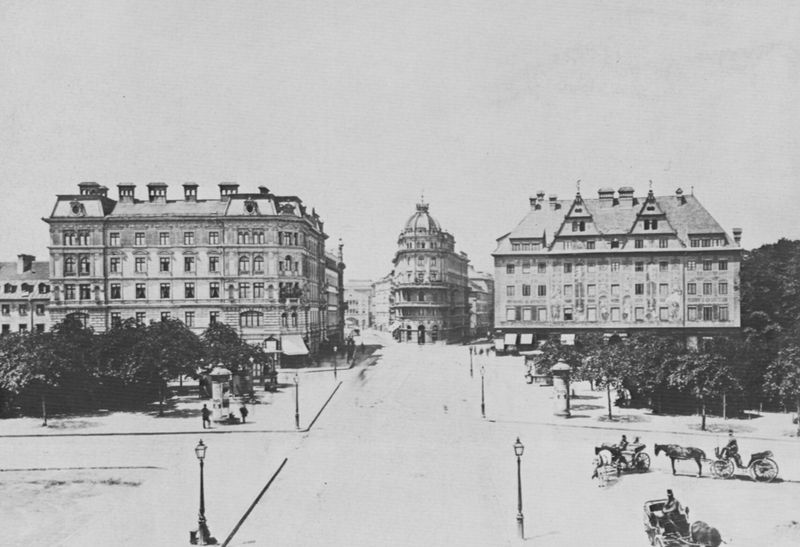
Titel: Der Stachus, ein gemütliches Stück alten Münchens, das erst 60 Jahr später zum "verkehrsreichsten Platz" Europas wurde
Künstler: Georg (Fotograf) Böttger
Standort: München
Institution: Stadtarchiv
Schlagwörter: baum, blätter, himmel, laub, mann, schatten, bäume, grün, menschen, stadt, fenster, frankreich, lampe, lampen, laterne, laternen, paris, strasse, dach, gebäude, haus, park, weg, häuser, busch, gebüsch, pferd, pferde, reiter, ansicht, fassaden, giebel, schornsteine, allee, kutsche, kutschen, platz, rad, wagen, leuchter, foto, fotografie, bürgersteig, gehsteig, kreuzung, gehweg, litfass, litfasssäule, alleen, straßenlampe, etagen, stockwerke, gabelung, boulevard, hamburg